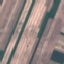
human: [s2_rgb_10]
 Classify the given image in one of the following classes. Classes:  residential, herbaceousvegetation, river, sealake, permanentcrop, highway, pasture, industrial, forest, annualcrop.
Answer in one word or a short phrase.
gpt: AnnualCrop